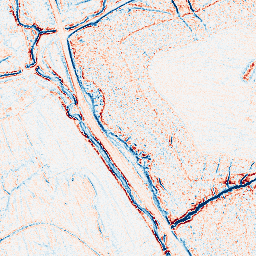
Category: edge_preserving
Decomposition family: anisotropic_diffusion
Decomposition parameters: iterations: 5
kappa: 30
gamma: 0.15
Upsampling method: cubic_catmull_rom
Upsampling parameters: scale: 8
Upsampling scale: 8